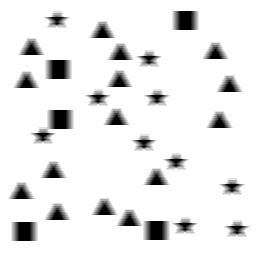
Squares: 5
Triangles: 15
Stars: 10
Total shapes: 30